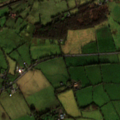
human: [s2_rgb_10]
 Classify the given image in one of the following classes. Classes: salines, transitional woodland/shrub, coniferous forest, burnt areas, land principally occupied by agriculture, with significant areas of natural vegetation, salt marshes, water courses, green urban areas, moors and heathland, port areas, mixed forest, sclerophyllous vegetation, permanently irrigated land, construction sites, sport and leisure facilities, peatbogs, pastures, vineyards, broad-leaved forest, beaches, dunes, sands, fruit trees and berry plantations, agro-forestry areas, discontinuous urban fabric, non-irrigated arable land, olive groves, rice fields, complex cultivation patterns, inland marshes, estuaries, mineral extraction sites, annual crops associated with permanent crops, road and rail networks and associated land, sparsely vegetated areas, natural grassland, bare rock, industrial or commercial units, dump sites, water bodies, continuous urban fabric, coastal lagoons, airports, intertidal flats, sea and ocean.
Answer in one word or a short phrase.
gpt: pastures, land principally occupied by agriculture, with significant areas of natural vegetation